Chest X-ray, PA view. Patient: 66 years old, sex M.
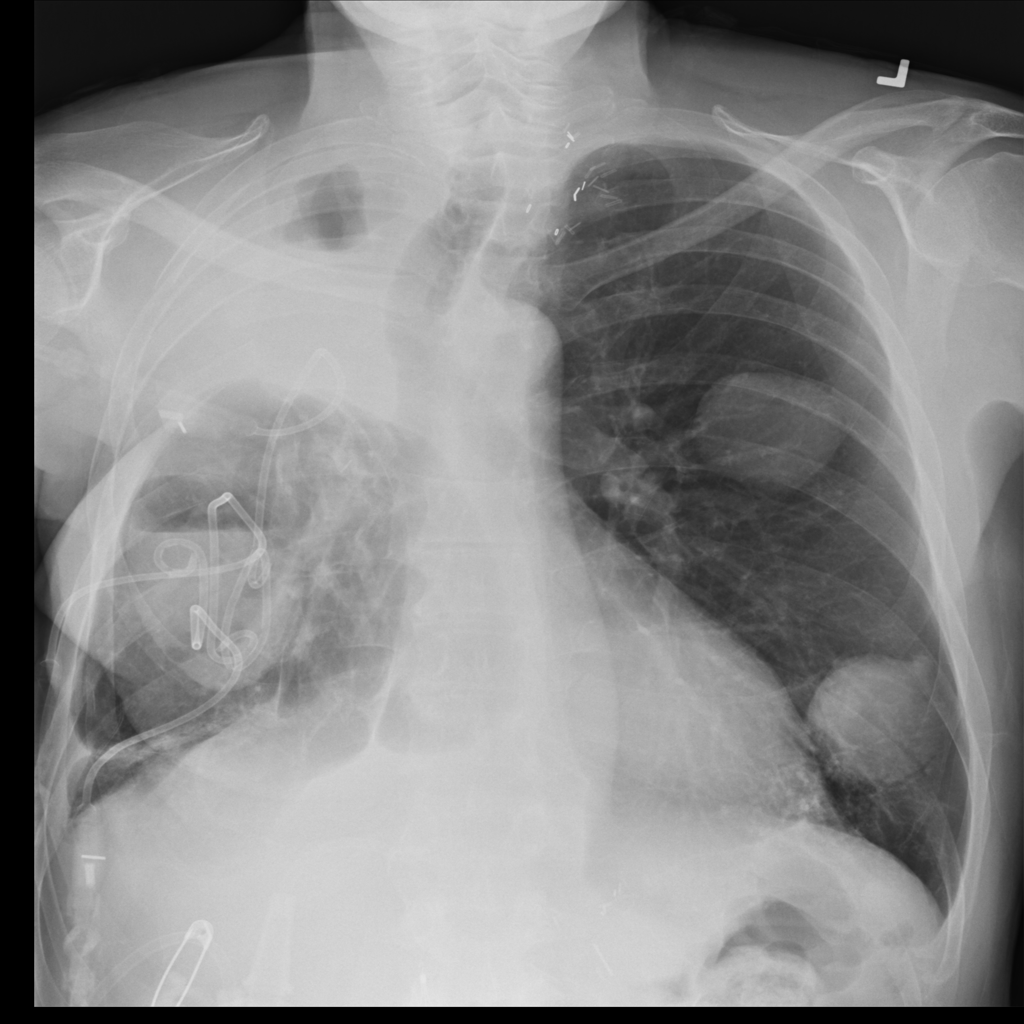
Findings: No Finding